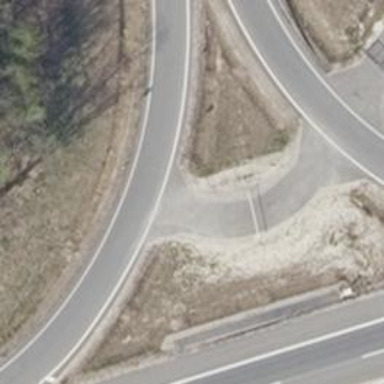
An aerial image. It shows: Asphalt motorway link.